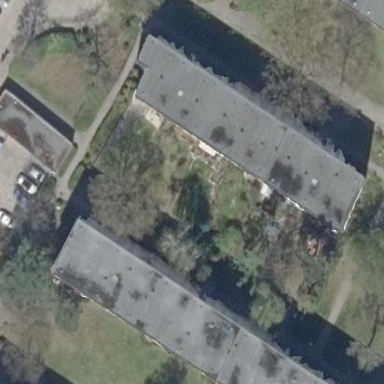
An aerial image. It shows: Flat-roofed apartment building.